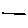
Label: line